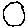
Label: moon